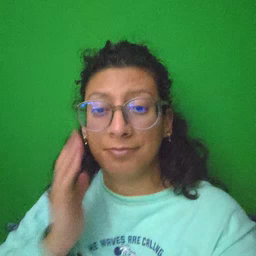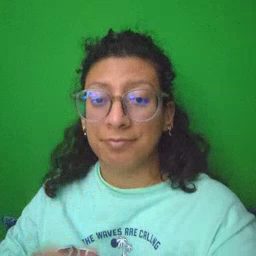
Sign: feet